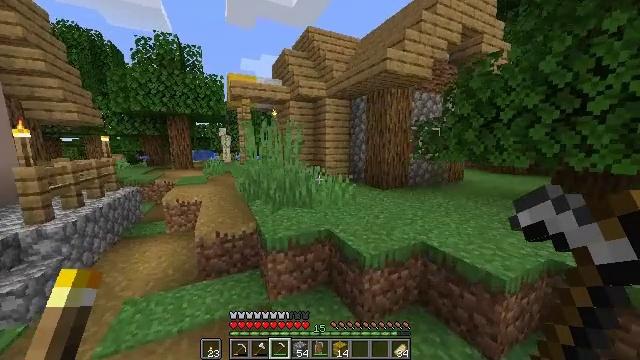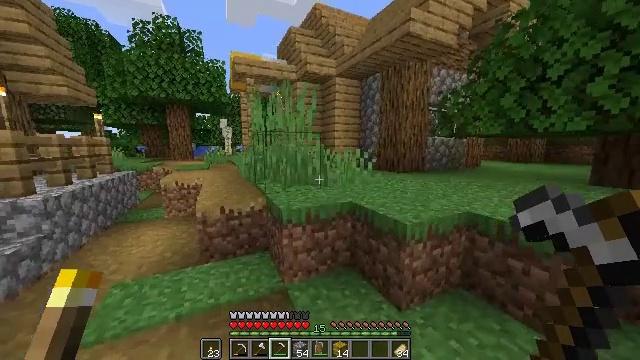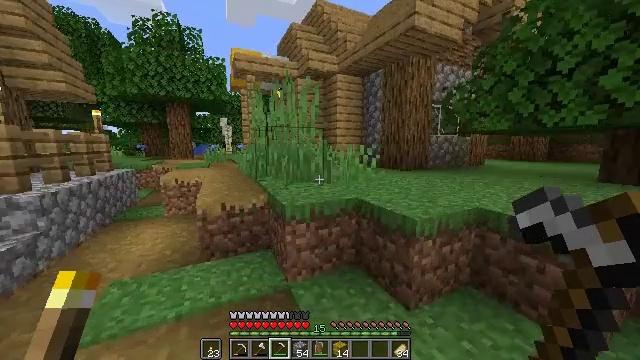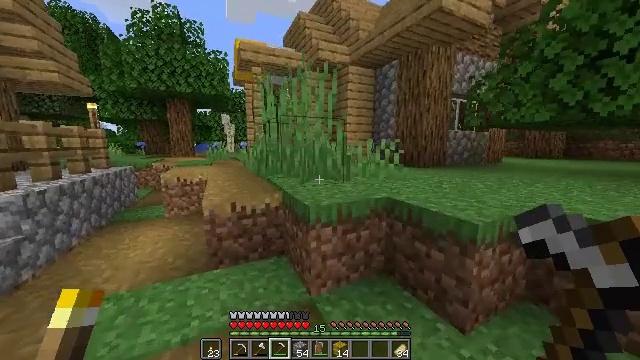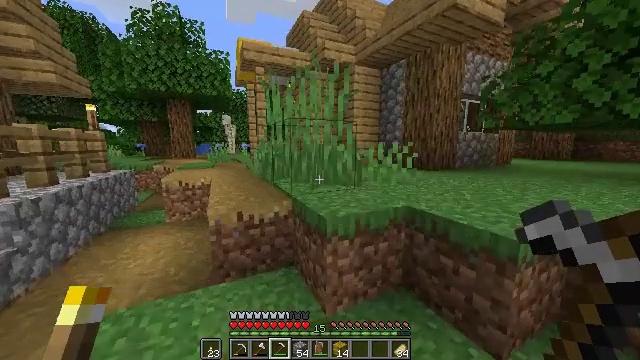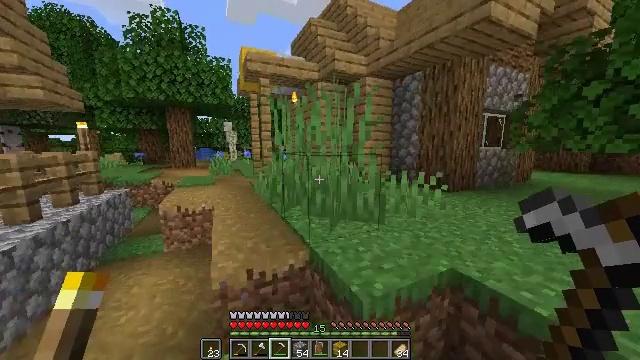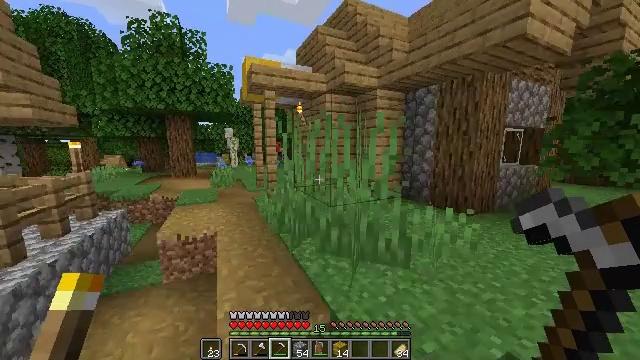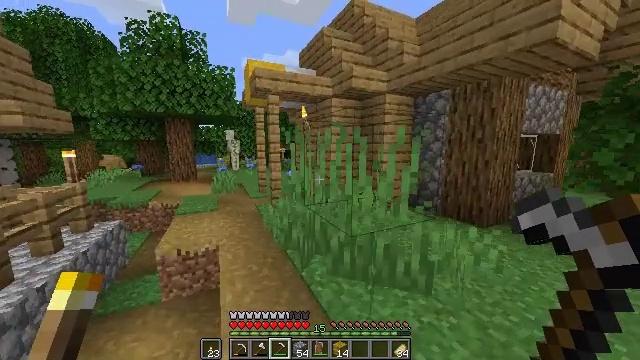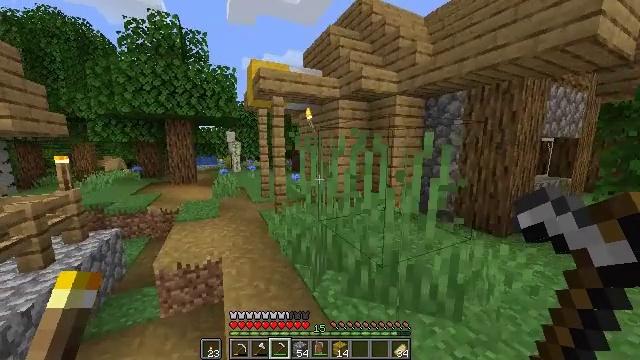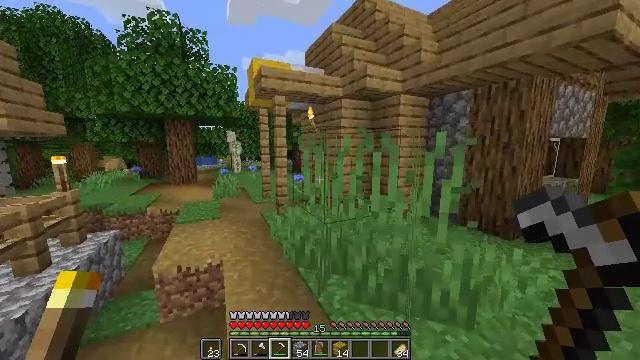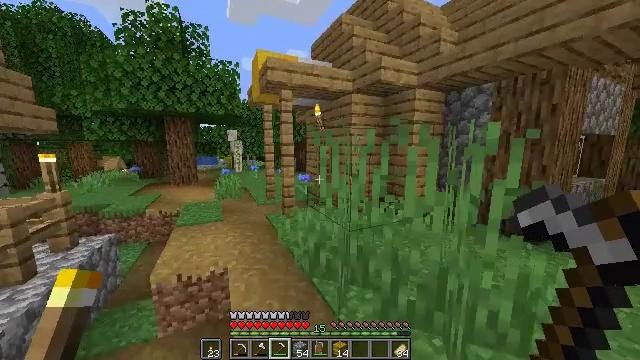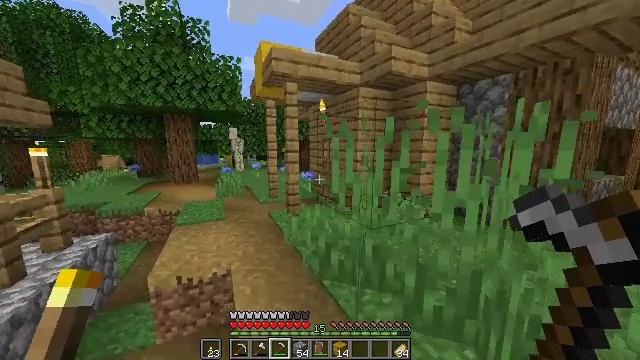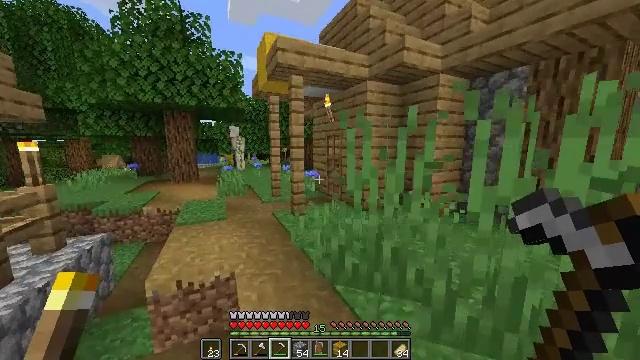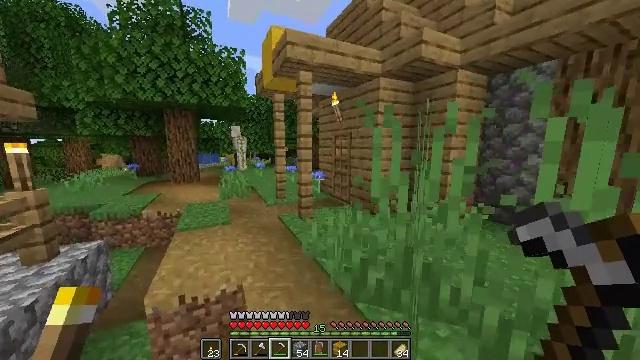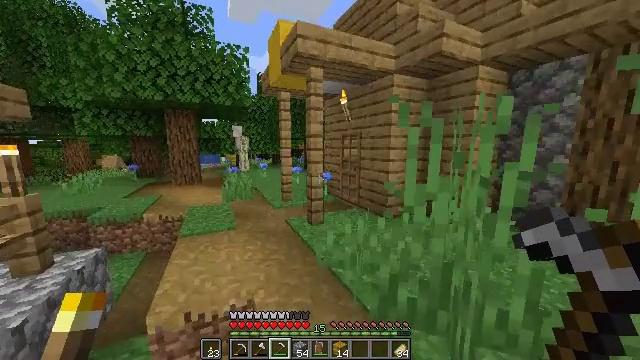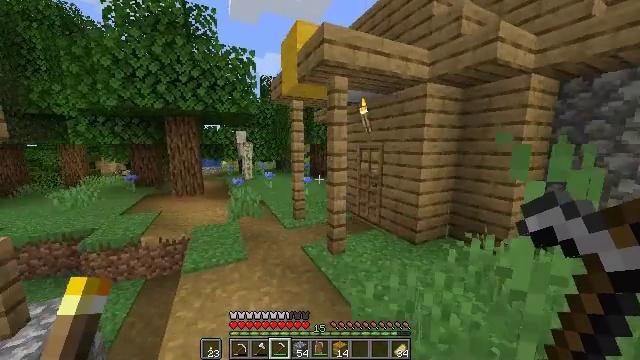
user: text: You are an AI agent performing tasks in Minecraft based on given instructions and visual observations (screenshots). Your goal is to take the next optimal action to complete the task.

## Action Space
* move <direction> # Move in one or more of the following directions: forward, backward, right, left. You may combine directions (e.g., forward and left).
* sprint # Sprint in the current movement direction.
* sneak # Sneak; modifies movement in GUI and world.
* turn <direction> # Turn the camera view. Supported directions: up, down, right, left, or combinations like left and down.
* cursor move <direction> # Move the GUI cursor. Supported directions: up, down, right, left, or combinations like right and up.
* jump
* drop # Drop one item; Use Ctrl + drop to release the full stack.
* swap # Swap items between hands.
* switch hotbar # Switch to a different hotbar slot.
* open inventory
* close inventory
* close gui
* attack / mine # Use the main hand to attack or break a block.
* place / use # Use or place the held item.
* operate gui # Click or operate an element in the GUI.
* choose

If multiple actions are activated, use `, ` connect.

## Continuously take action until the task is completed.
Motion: motion action
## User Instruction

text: Gather clay blocks.
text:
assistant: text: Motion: move forward and move left, sprint
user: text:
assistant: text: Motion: move forward and move left, sprint
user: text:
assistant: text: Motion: move forward and move left, sprint
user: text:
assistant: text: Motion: move forward and move left, sprint, jump
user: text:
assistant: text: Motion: move forward and move left, sprint, jump
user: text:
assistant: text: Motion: move forward and move left, sprint, jump
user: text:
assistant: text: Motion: move forward and move left, sprint, jump
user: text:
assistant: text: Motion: move forward and move left, sprint, jump
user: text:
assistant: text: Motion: move forward and move left, sprint
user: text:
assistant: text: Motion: move forward and move left, sprint
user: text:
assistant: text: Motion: move forward and move left, sprint
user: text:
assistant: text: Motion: move forward and move left, sprint
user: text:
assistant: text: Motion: move forward and move left, sprint
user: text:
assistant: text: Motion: move forward and move left, sprint
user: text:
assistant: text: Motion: move forward and move left, sprint, jump
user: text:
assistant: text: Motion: move forward and move left, sprint, jump
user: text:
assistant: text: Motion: move forward and move left, sprint, jump
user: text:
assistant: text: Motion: move forward and move left, sprint, jump
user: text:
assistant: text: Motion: move forward and move left, sprint, jump
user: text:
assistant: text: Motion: move forward and move left, sprint
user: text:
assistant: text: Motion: move forward and move left, sprint
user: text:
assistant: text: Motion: move forward and move left, sprint
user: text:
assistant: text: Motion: move forward and move left, sprint
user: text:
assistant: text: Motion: move forward and move left, sprint
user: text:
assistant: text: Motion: move forward and move left, sprint
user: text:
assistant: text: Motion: move forward and move left, sprint, turn right
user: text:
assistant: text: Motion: move forward, sprint, turn right
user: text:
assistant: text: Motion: move forward, turn left and down
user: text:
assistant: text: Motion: turn left and down
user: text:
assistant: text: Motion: turn left